Question: I have used <URL> , when decide to check this layout in Chrome and found tricky css bug as for me.
Have a look at list in top of the page: .
That's how I see this.

Zoom normal, Chrome version 27.0.1453.116 m, Windows 7
I have played about 30 minutes with this, but still did not found good solution.
Other browsers show this correct, even Safari and IE!
Does someone have any ideas what this could be?
If set width of UL bigger - Chrome will show it correct, but why the hell I should think about width?
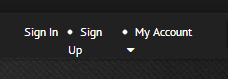
Answer: What Chrome does is quite valid, though perhaps unexpected. Adding a rule to prevent wrapping makes it work as you expected in Chrome:
'''
white-space: nowrap;
'''